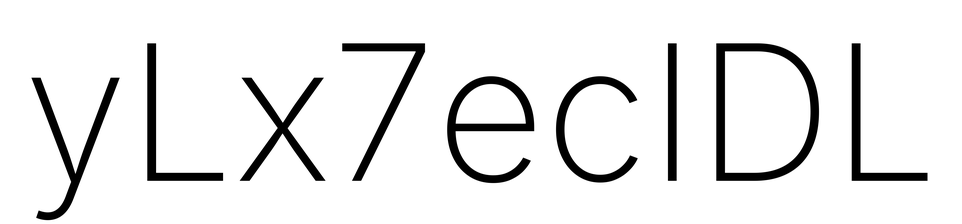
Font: Inter_ExtraLight